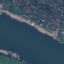
Land use / land cover: River